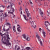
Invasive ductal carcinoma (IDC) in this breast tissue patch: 1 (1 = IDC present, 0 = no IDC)